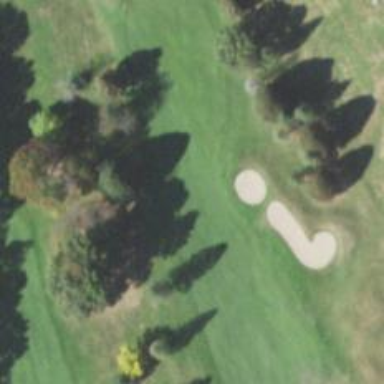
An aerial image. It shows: View of golf hole.